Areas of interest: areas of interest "Tennis Court"
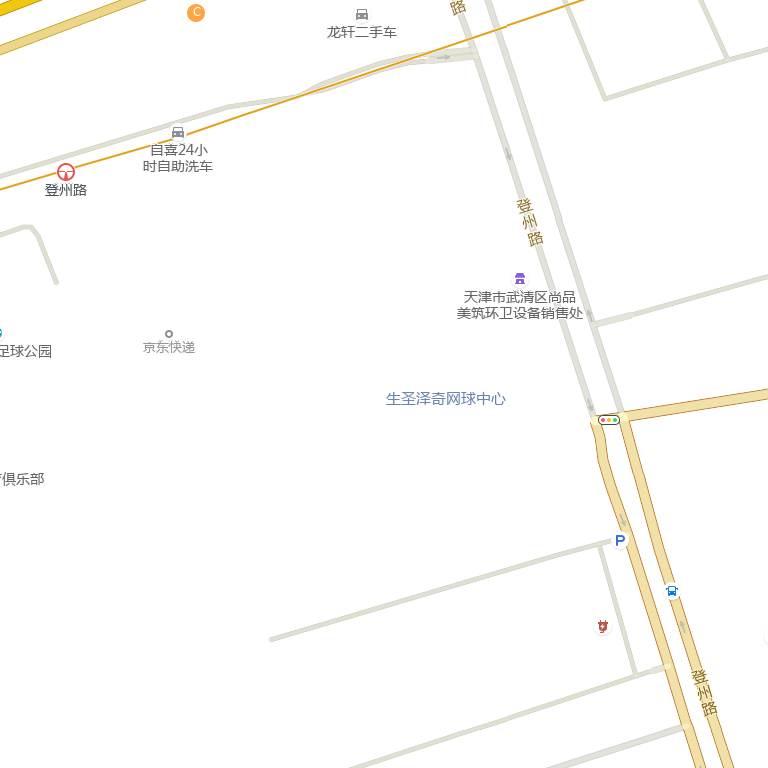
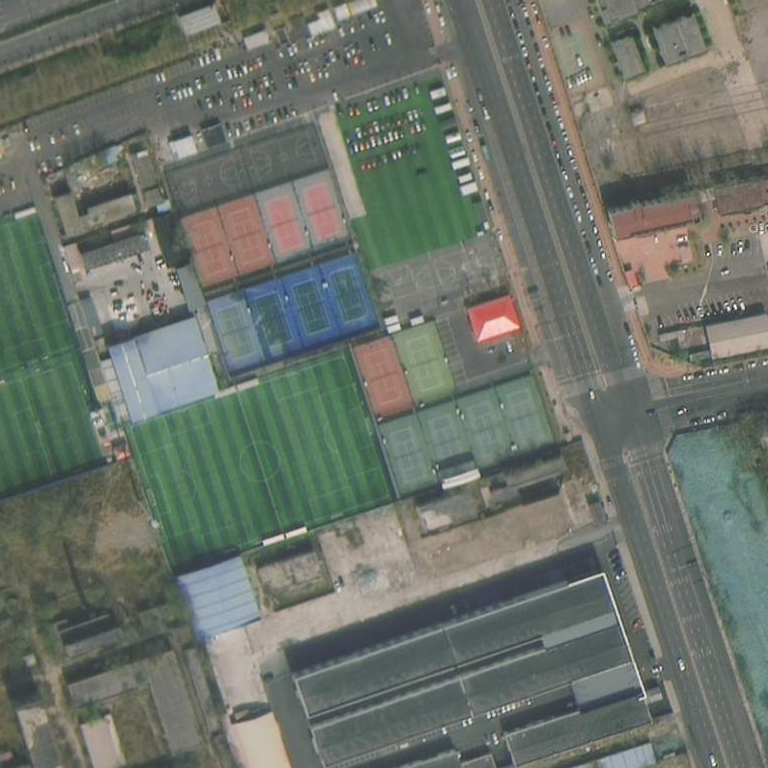